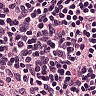
Metastatic tissue present: no